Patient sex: M
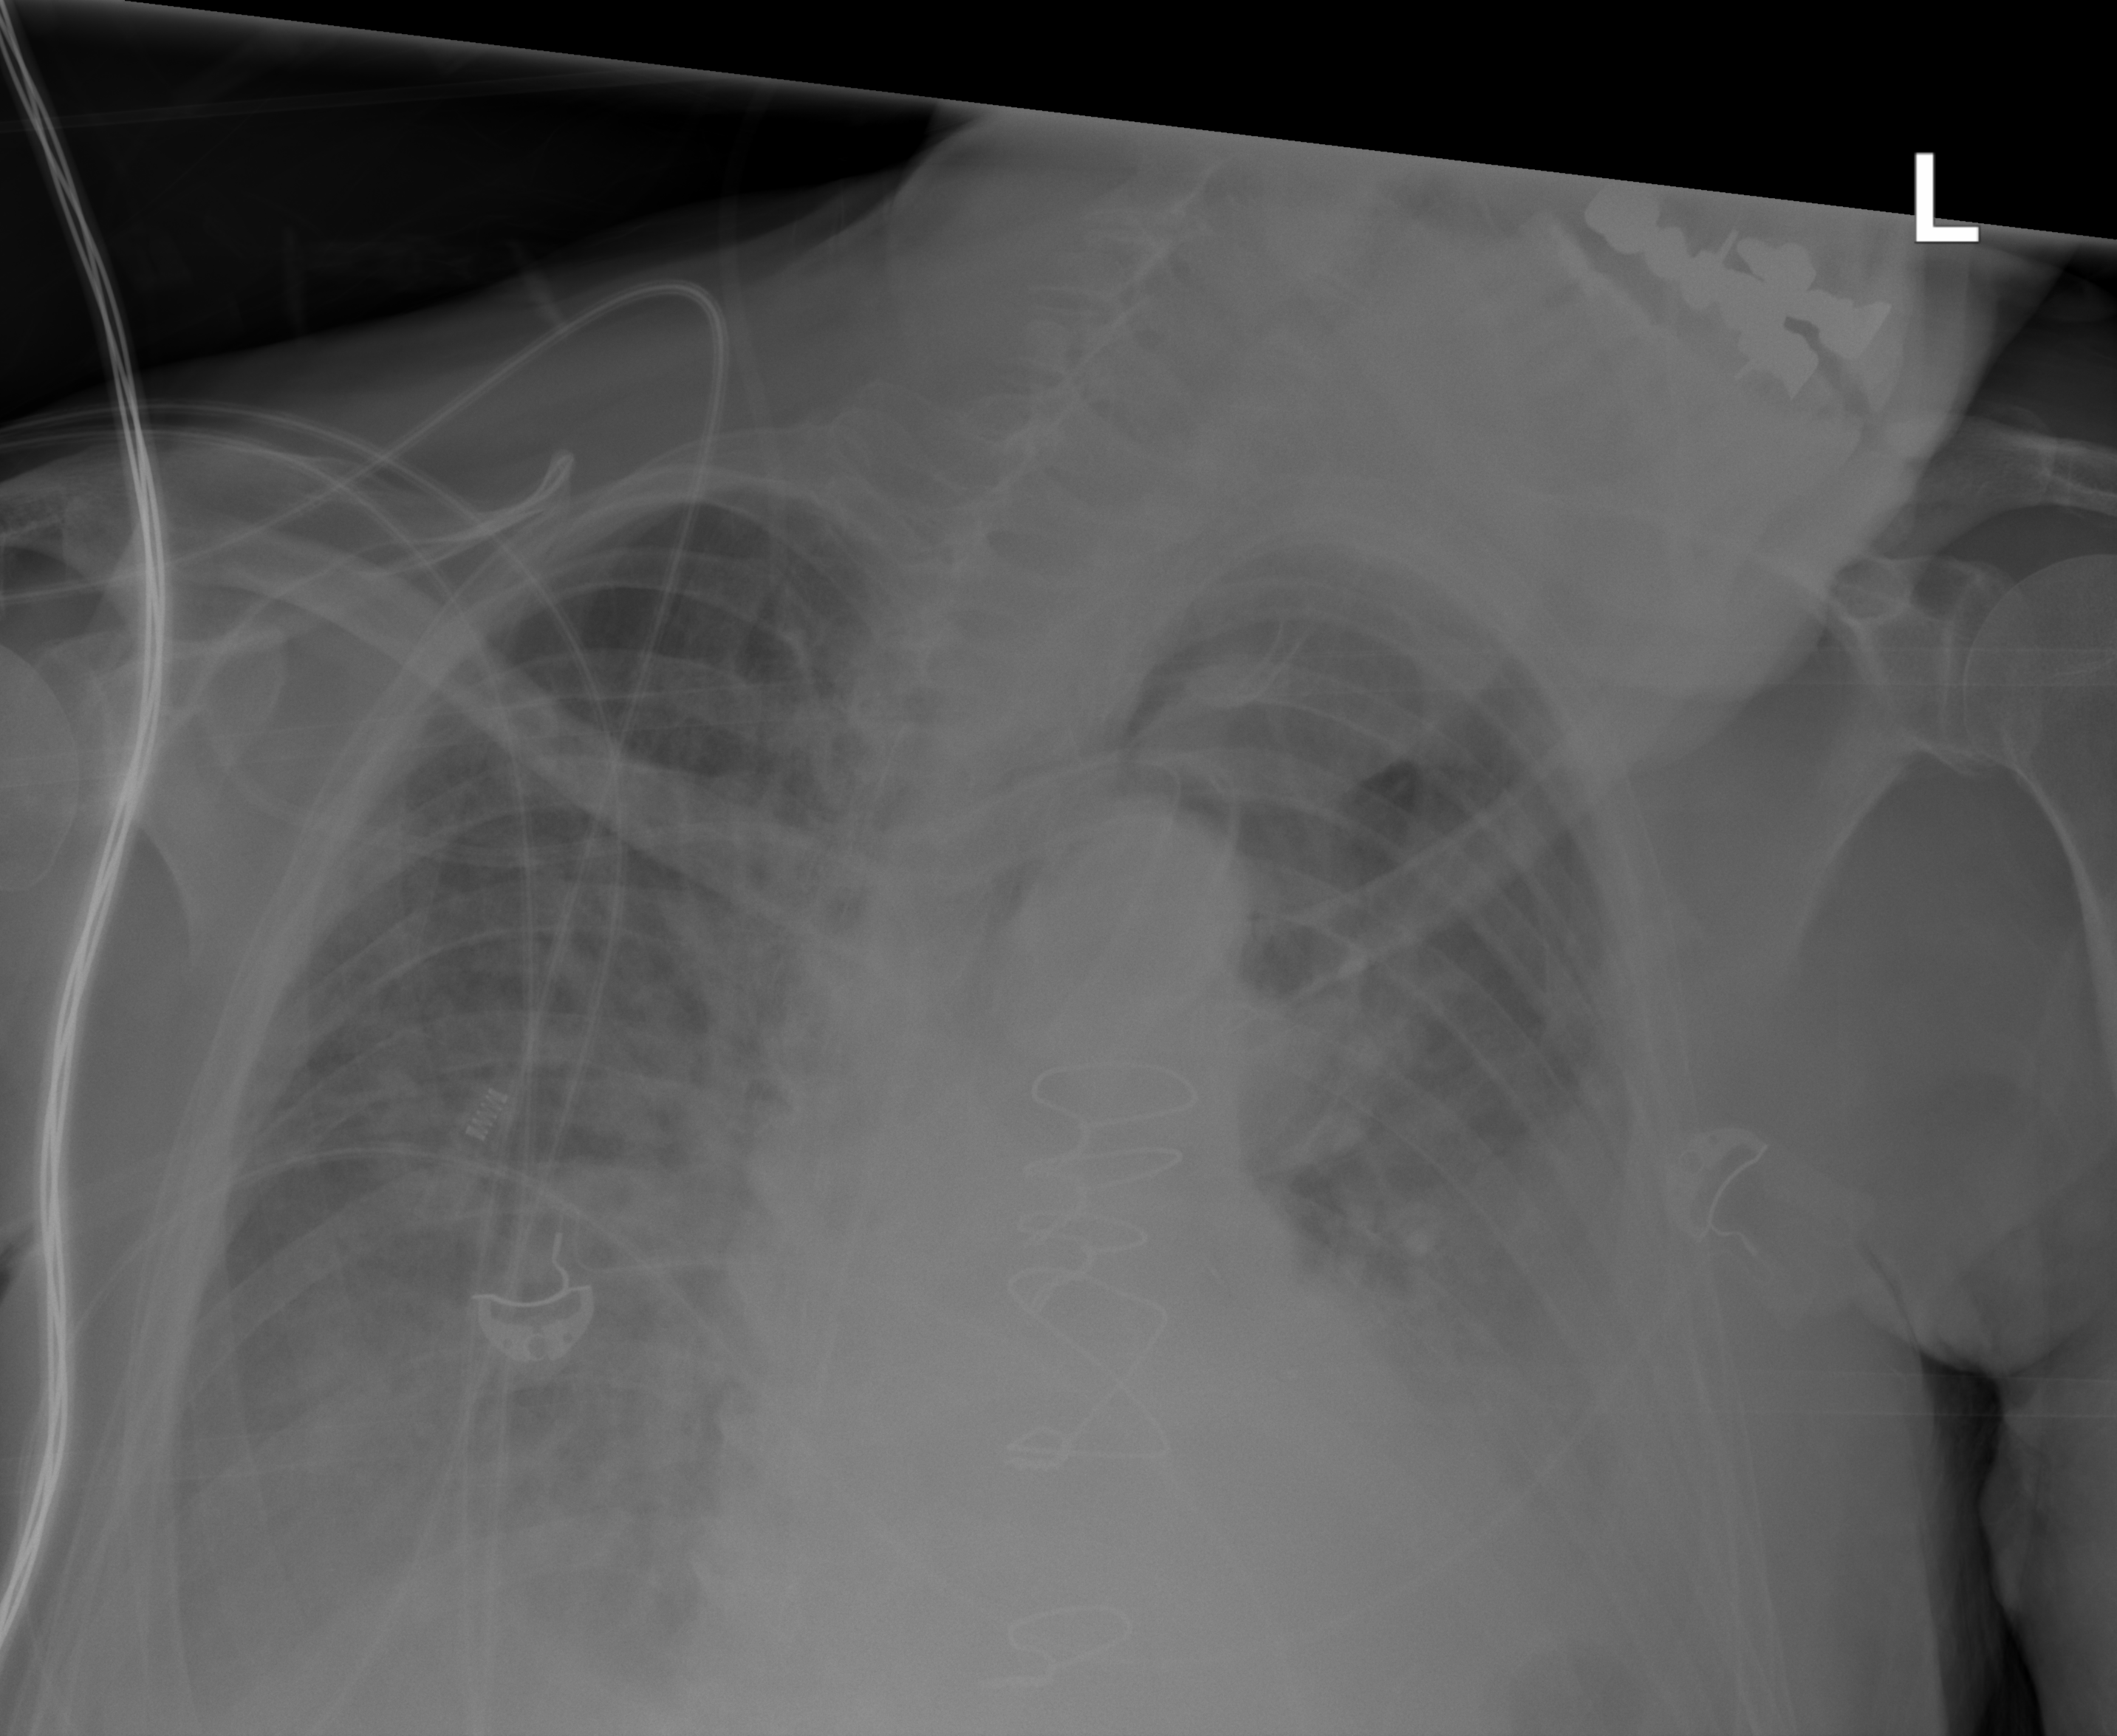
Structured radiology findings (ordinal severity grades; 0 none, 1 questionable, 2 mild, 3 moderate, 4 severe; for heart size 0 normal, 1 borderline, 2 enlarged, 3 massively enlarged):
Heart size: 1
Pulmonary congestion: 0
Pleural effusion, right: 3
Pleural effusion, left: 3
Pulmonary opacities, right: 3
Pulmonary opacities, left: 2
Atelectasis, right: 3
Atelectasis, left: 2